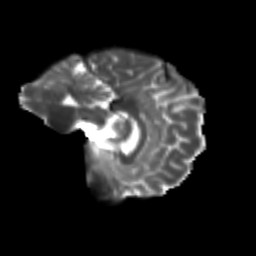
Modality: T2w
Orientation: sagittal
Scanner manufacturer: siemens
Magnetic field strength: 3 T
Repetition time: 9.2 s
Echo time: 0.084 s